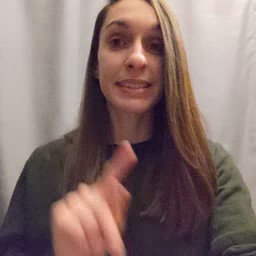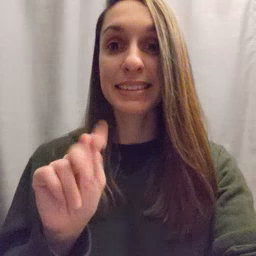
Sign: TV